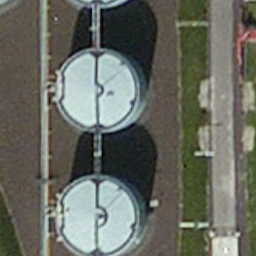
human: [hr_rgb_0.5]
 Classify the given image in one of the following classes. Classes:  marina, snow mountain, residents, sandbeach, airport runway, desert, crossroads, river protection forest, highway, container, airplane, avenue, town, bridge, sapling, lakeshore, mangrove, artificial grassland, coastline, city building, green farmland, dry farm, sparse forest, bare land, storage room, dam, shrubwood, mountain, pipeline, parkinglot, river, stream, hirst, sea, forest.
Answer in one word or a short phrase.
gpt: storage room